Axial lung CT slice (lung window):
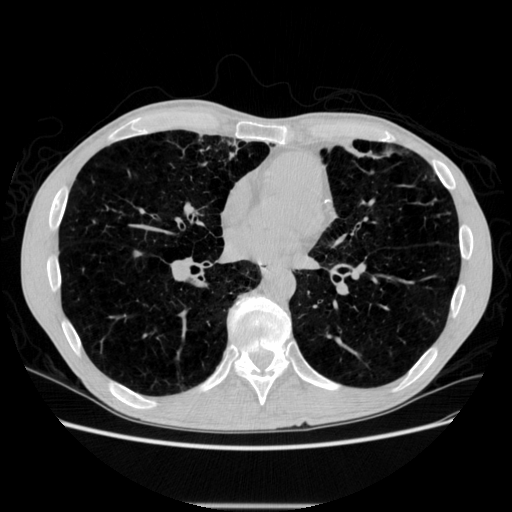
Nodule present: no